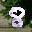
Label: 8